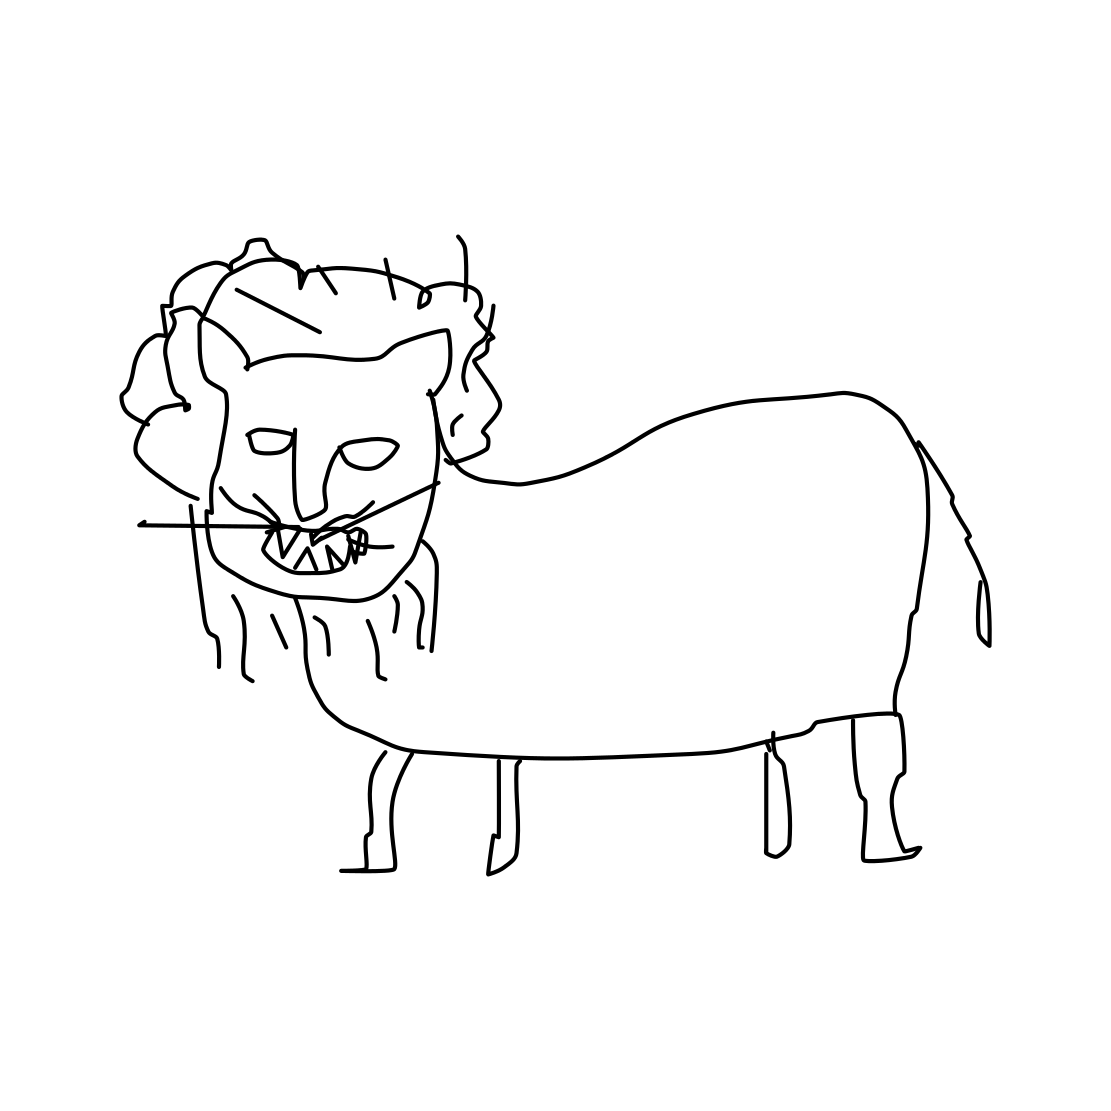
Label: lion